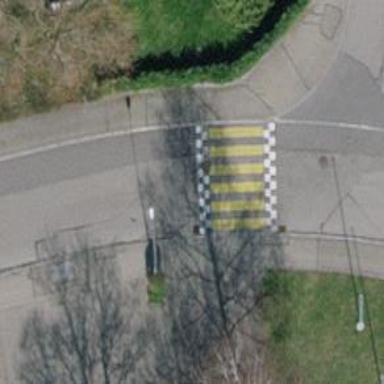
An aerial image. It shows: Zebra crossing for pedestrians.